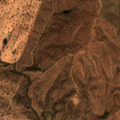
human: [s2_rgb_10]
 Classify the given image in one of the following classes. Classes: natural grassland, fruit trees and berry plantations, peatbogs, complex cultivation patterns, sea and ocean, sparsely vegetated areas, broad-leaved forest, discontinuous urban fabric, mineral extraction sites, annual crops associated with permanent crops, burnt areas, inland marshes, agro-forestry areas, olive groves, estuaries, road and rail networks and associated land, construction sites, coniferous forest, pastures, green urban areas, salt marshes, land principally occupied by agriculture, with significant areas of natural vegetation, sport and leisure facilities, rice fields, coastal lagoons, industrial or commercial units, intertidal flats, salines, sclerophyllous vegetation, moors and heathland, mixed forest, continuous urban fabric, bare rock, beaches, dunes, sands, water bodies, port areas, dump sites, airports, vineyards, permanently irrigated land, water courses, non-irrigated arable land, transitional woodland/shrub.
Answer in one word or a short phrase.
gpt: olive groves, agro-forestry areas, transitional woodland/shrub